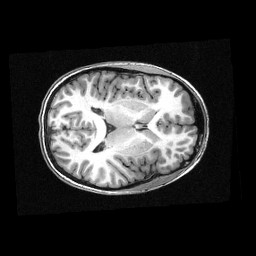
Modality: T1w
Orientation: axial
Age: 14
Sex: female
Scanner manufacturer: siemens
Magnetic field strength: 3 T
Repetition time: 2.3 s
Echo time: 0.00336 s